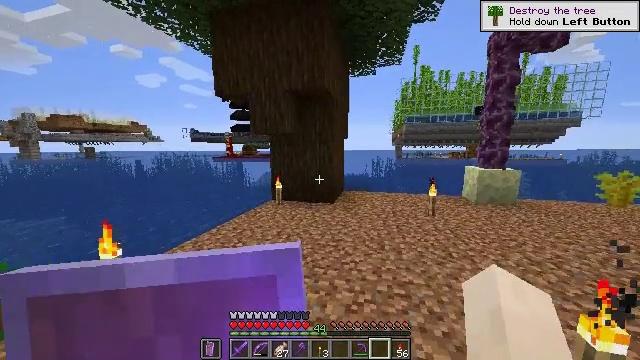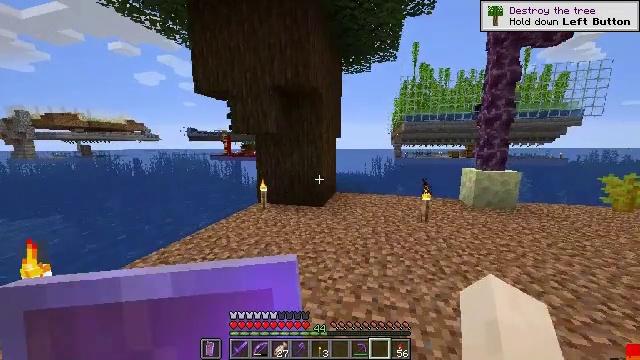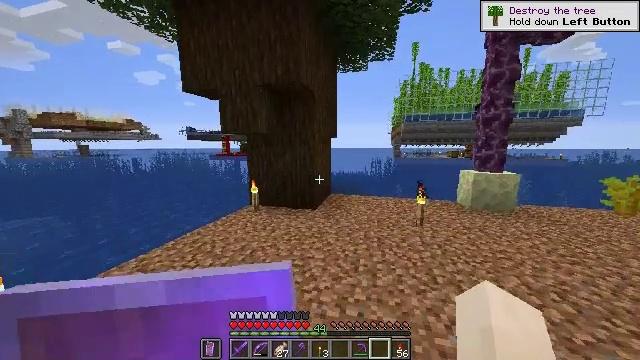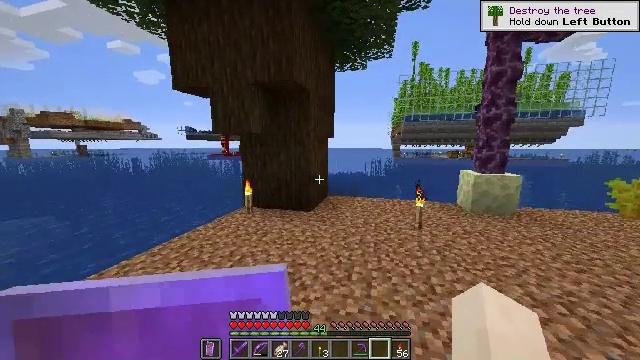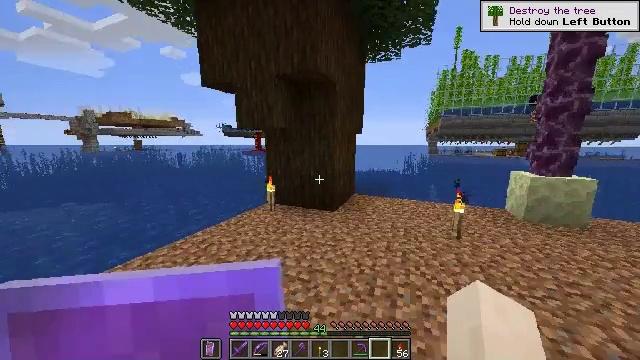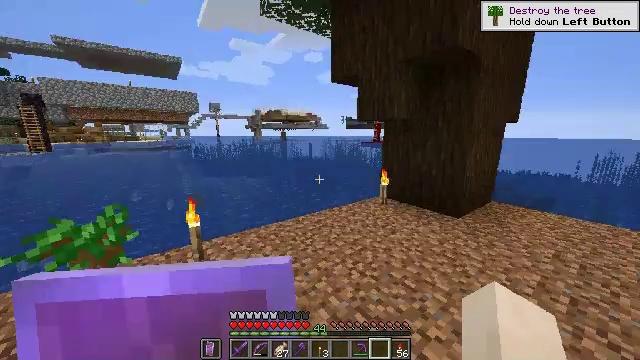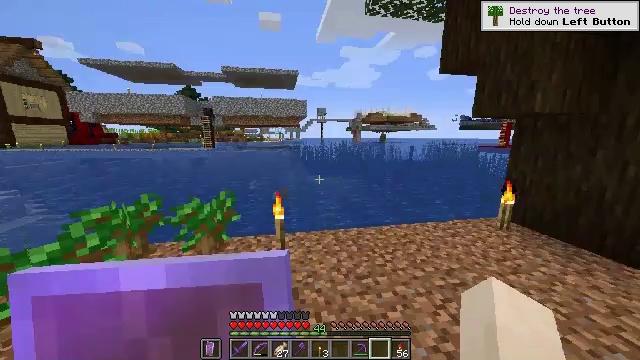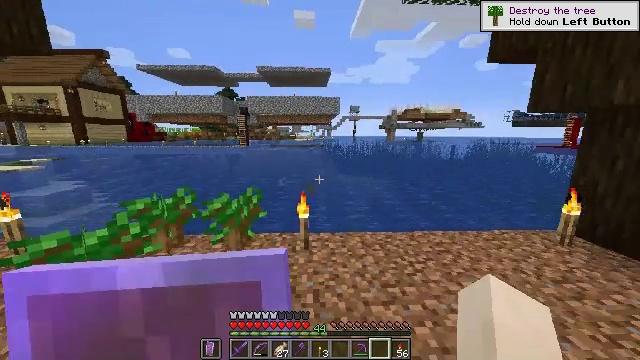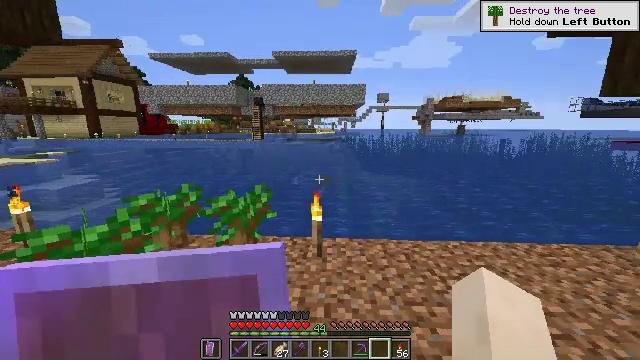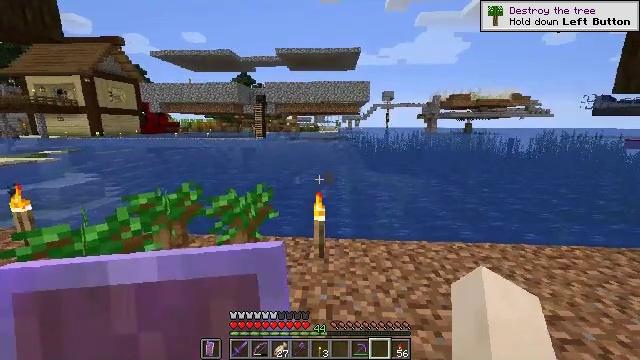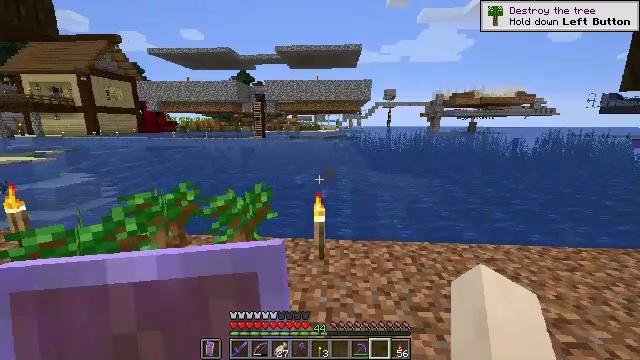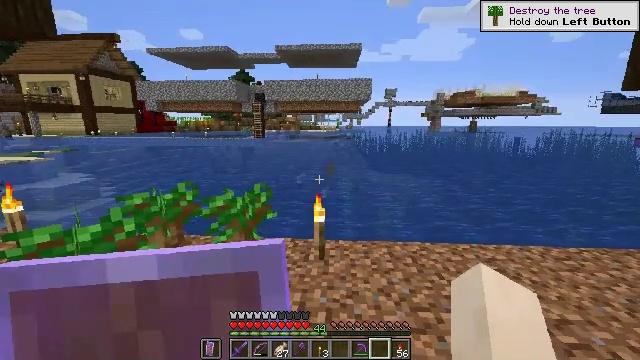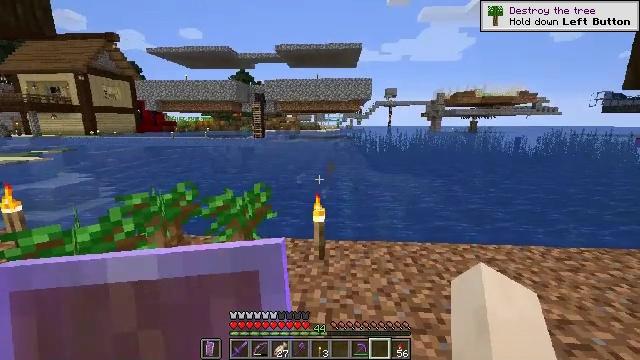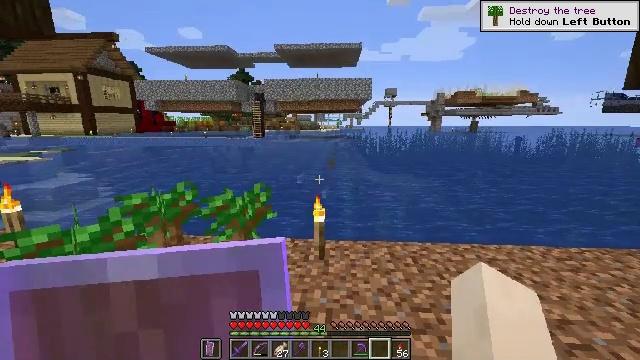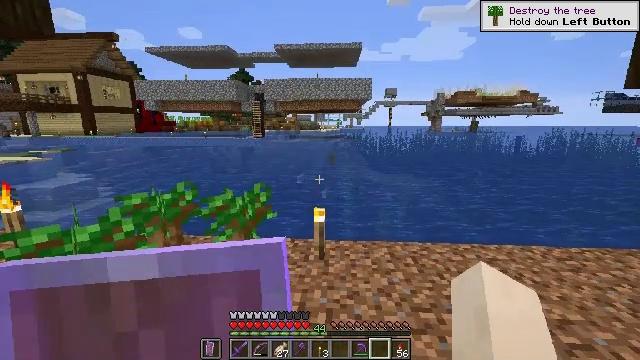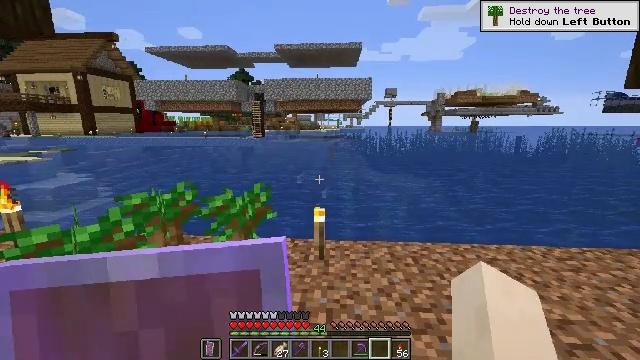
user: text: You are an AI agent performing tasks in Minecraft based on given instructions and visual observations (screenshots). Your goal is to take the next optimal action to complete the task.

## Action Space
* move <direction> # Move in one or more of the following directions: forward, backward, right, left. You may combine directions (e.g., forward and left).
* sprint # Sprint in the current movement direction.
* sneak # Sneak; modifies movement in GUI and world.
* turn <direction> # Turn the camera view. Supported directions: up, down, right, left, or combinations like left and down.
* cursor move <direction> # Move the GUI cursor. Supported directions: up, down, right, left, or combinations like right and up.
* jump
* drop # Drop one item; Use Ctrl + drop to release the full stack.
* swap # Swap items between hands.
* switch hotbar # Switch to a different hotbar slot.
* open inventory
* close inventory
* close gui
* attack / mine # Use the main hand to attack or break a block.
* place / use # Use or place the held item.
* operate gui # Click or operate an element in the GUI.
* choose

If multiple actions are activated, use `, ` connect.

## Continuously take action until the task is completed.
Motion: motion action
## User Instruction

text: Gather bone block for bone meal.
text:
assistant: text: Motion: move forward and move right, sprint
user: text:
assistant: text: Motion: move forward and move right, sprint
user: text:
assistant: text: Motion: move forward, sprint
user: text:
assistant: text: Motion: move forward, sprint, turn left and down
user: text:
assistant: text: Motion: move forward, turn left and down
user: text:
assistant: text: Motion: turn left
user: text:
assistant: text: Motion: turn left
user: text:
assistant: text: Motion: turn left
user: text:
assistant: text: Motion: no_op
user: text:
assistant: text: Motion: no_op
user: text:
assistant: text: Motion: no_op
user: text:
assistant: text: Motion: no_op
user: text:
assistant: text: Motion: no_op
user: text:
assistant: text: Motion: no_op
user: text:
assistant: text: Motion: no_op
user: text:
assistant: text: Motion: no_op
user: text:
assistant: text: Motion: no_op
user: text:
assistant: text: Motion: no_op
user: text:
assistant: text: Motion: no_op
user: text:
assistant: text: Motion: no_op
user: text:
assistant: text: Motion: no_op
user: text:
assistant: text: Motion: no_op
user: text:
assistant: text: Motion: no_op
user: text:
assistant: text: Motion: turn right and up
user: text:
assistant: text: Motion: move forward, turn right
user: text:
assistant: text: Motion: move forward
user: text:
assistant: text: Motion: move forward
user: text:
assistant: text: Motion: move forward
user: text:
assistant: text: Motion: move forward
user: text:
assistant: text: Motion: move forward